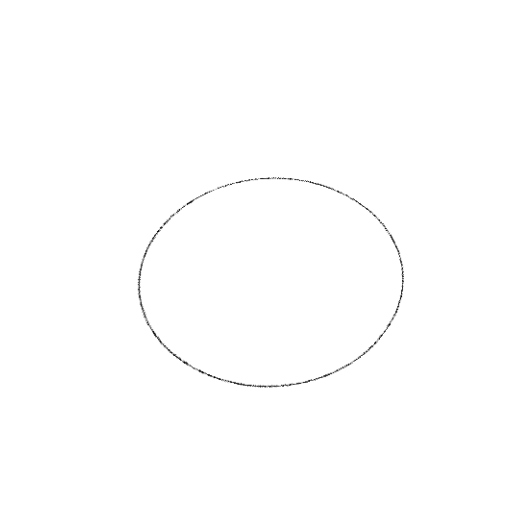
Crossing number: 0